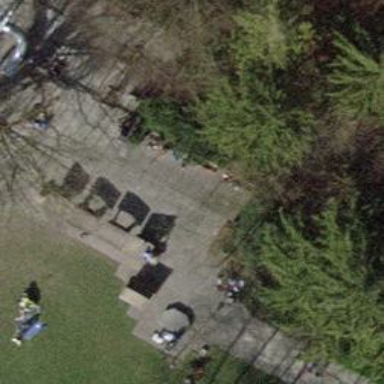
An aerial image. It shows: Bench for seating.